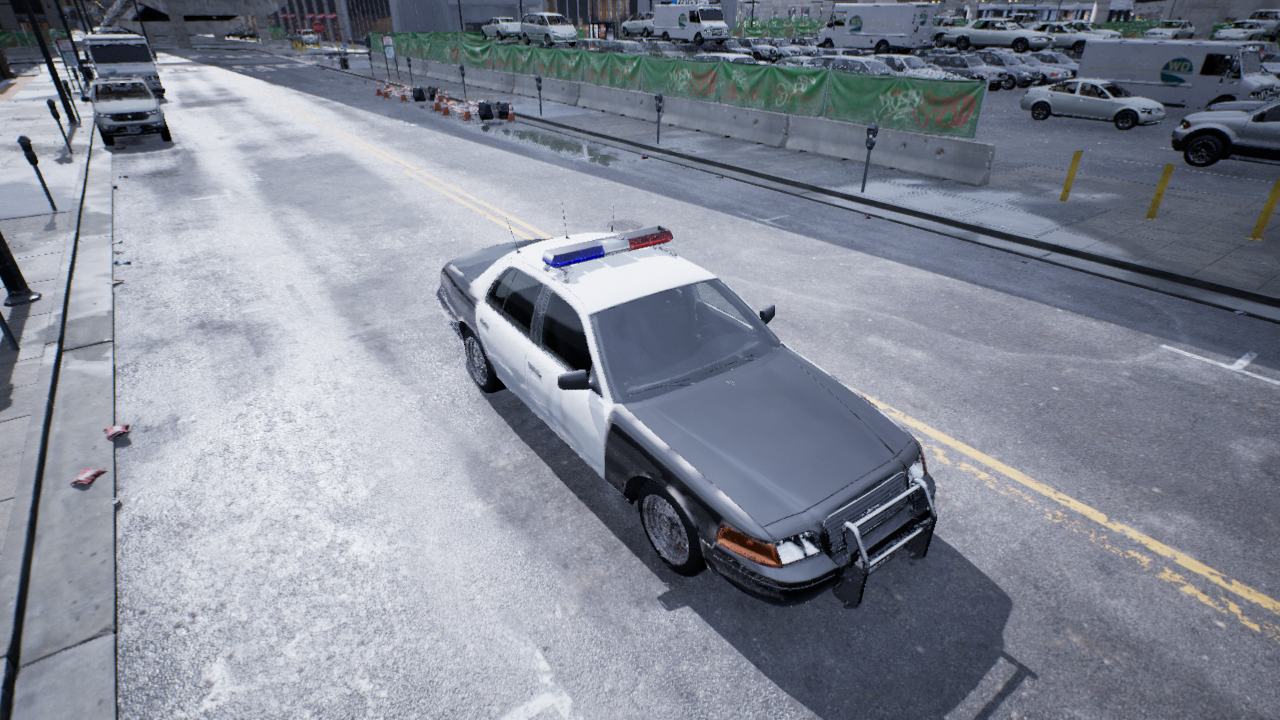
Venue: downtown
Lighting: overcast
Vehicle rig: sedan